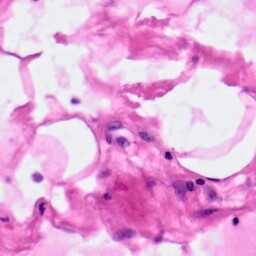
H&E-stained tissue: Pancreatic